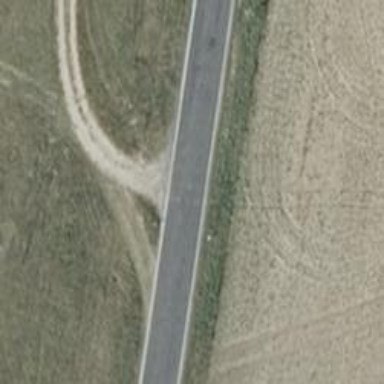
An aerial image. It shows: Secondary road with asphalt surface.